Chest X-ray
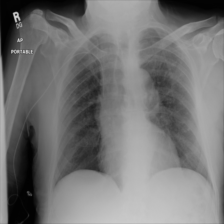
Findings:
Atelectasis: negative
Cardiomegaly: negative
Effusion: negative
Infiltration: negative
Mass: negative
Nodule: negative
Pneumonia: negative
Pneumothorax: negative
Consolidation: negative
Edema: negative
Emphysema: negative
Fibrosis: negative
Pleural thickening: negative
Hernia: negative